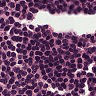
Metastatic tissue present: no